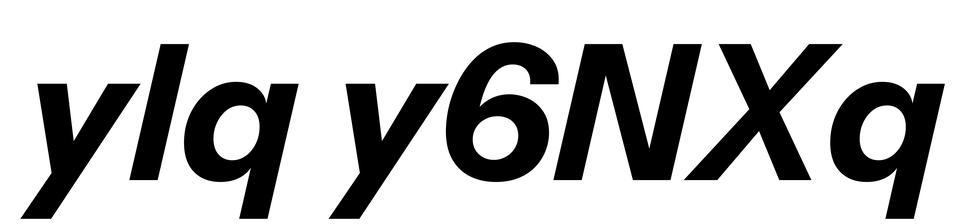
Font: InstrumentSans-Italic_Bold_Italic